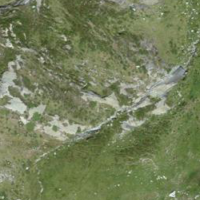
EUNIS habitat code: 26
Species observed at this site:
Marmota marmota